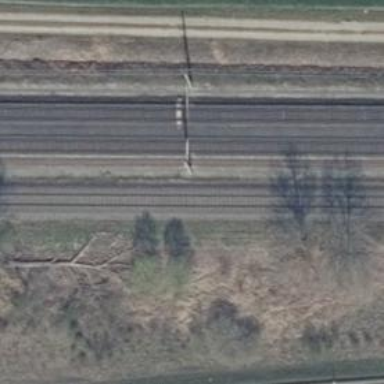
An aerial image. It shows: Milestone along the railway with catenary mast.